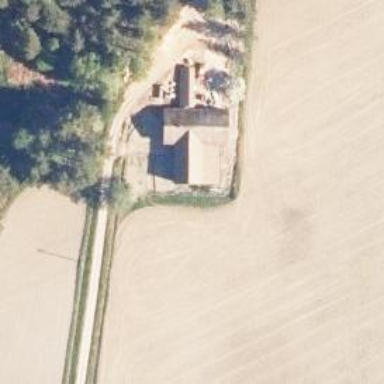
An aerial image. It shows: Farmyard area.